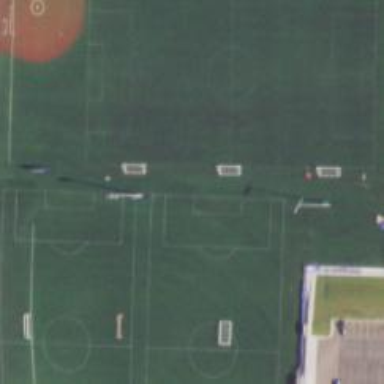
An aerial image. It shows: American football pitch for leisure and sport activities.